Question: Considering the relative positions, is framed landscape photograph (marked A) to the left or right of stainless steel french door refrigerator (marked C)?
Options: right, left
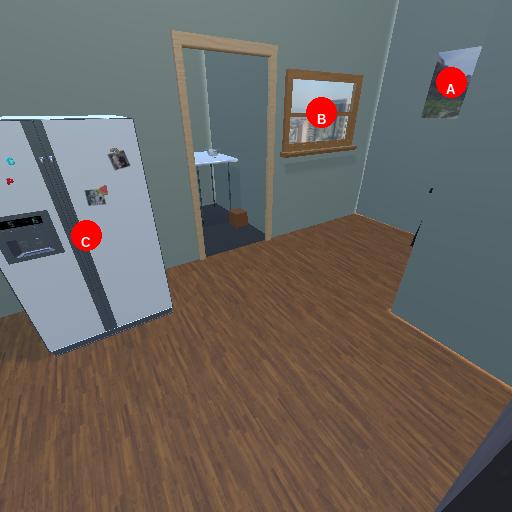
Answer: right